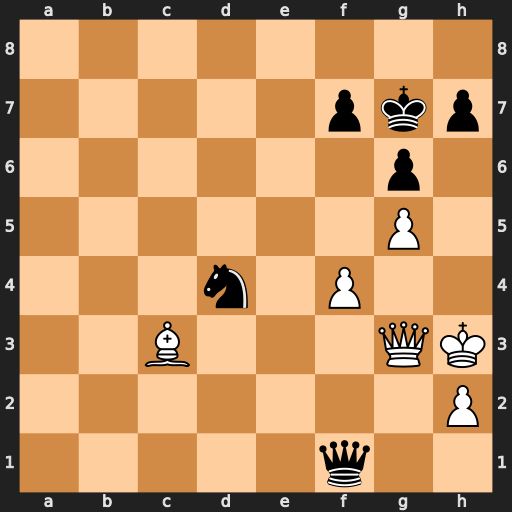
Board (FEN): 8/5pkp/6p1/6P1/3n1P2/2B3QK/7P/5q2
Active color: w
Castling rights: -
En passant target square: -
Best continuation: Kh4 Kf8 Bxd4